Question: I'm using phonegap / cordova with AngularJS to create a mobile app.
I'm testing the application in chrome debugger and simular all iPhones 4-6 plus, the layout stretch itself automatically and everything looks good.
when i'm running the application on iPhone 6 i get 2 black strips at the bottom and at the top of the app and the application size is small and not covering the whole screen.
Did it happen to anyone? how did you solve it?
Attached example image.

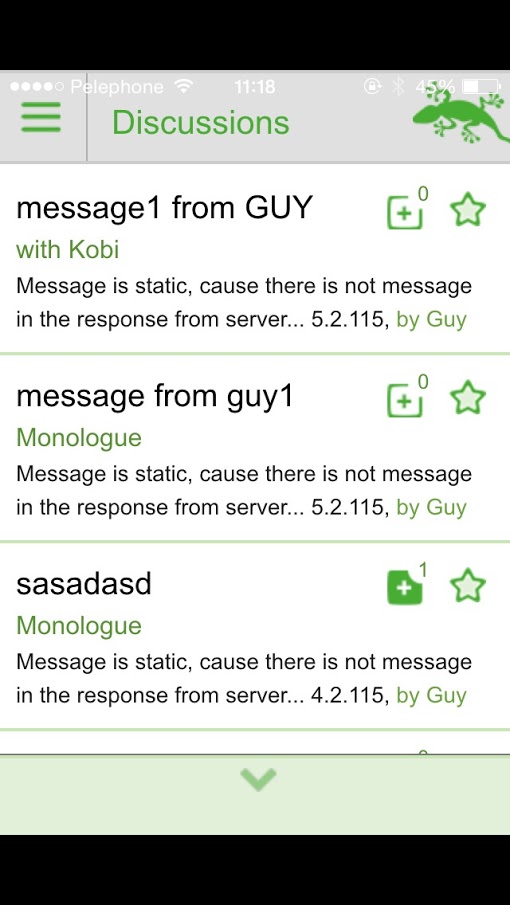
Answer: Have a look at this:
<URL>
This helped when I had this issue on iPhone 5, seems to solve iPhone 6 as well.